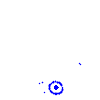
Particle: kaon